Question: In my aplication only on 4.2 devices do that:

My activity manifest:
'''
<activity
android:name=".CatalogListActivity"
android:label="@string/lbl_catalog"
android:theme="@style/Theme.AppCompat" >
</activity>
'''
My onCreate:
'''
@Override
protected void onCreate(Bundle savedInstanceState) {
super.onCreate(savedInstanceState);
setContentView(R.layout.cataloglist_activity);
getSupportActionBar().setBackgroundDrawable(null);
initControls();
checkCatalogs();
}
'''
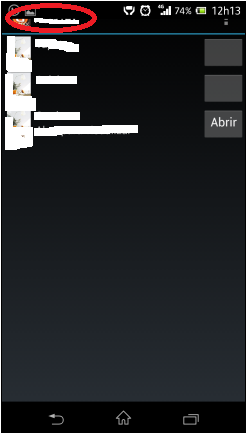
Answer: I found the bug
the previous activity (which was a splash screen), the theme was set as fullscreen. For some reason, when I called the other activity by intent, the bug described happened.
What I did:
I changed the manifest to:
'''
android:theme="@style/Theme.AppCompat"
'''
and added in onCreate of the SplashScreen:
'''
requestWindowFeature(Window.FEATURE_NO_TITLE);
getWindow().setFlags(WindowManager.LayoutParams.FLAG_FULLSCREEN,
WindowManager.LayoutParams.FLAG_FULLSCREEN);
'''
Thanks!